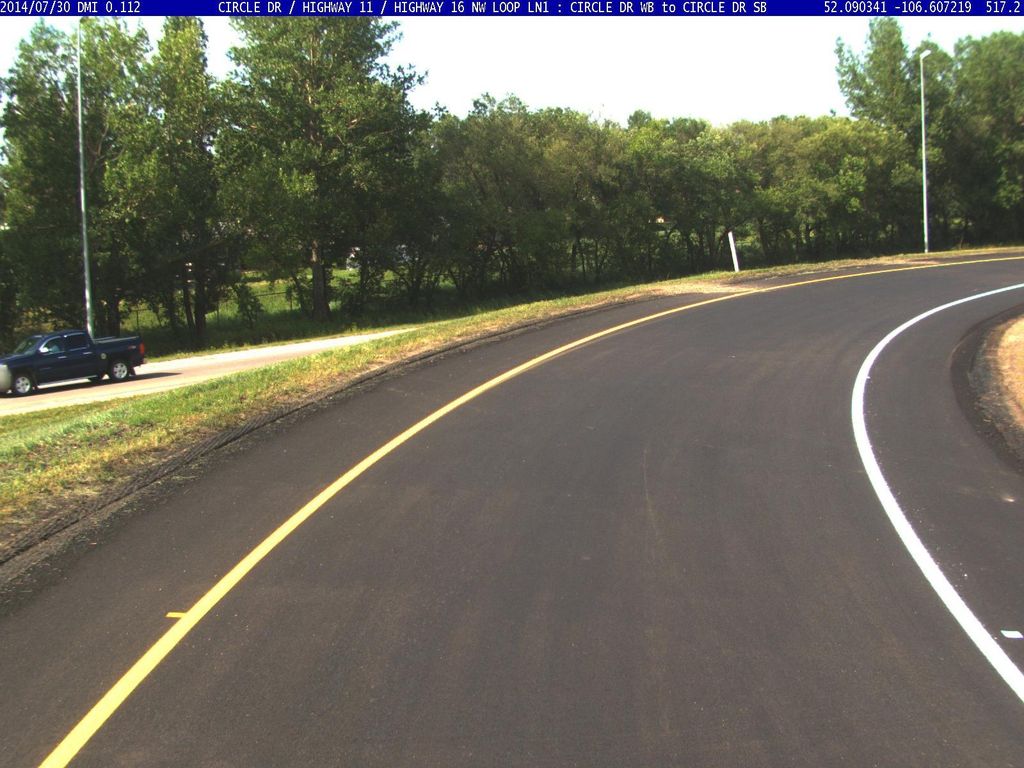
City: saskatoon